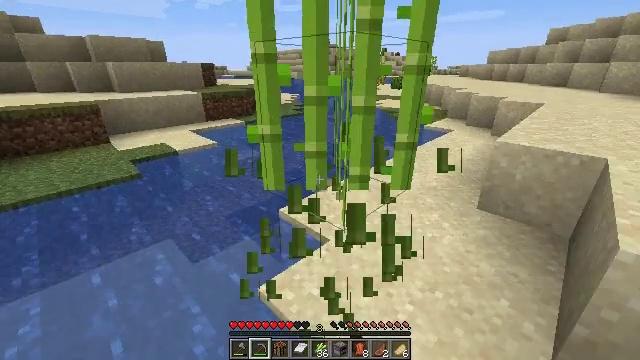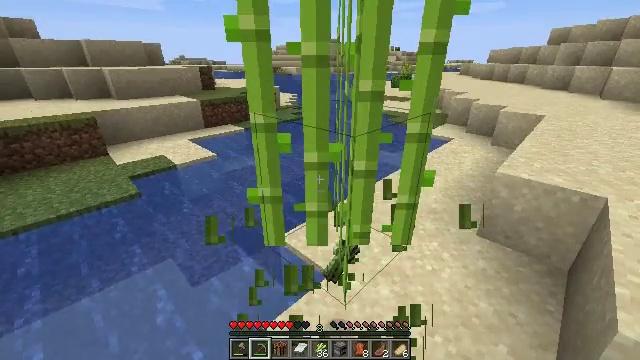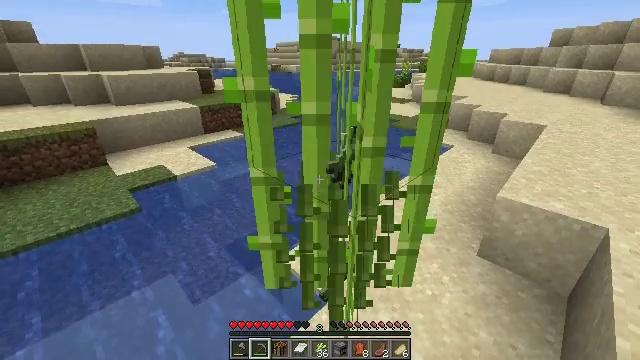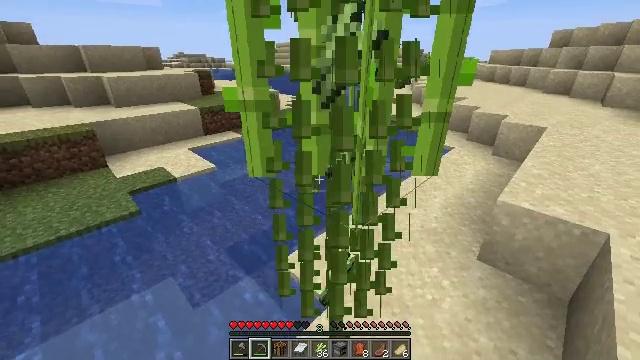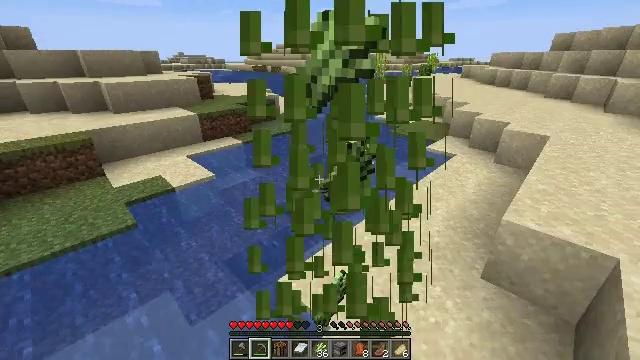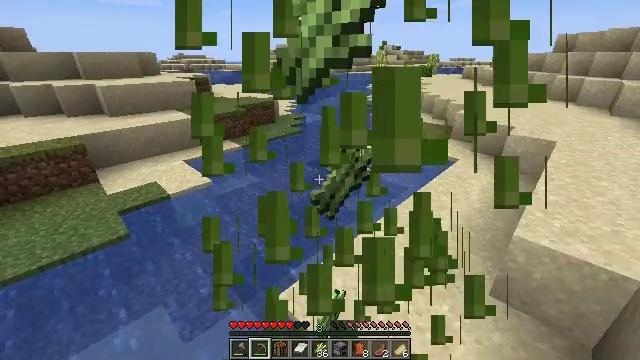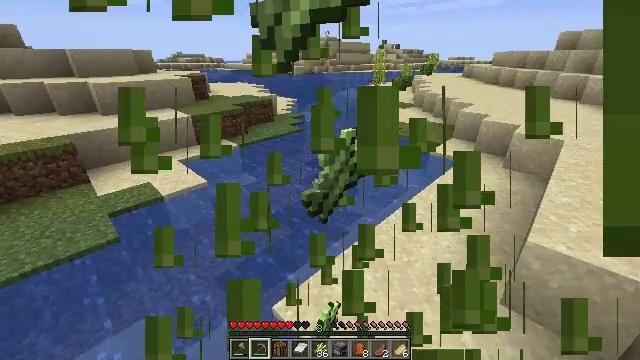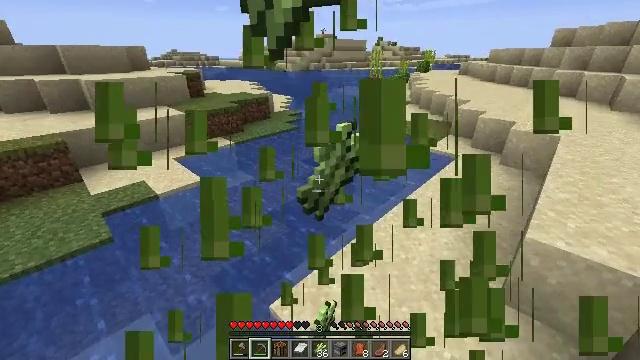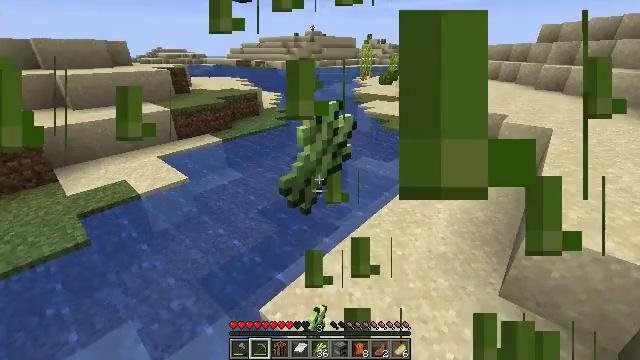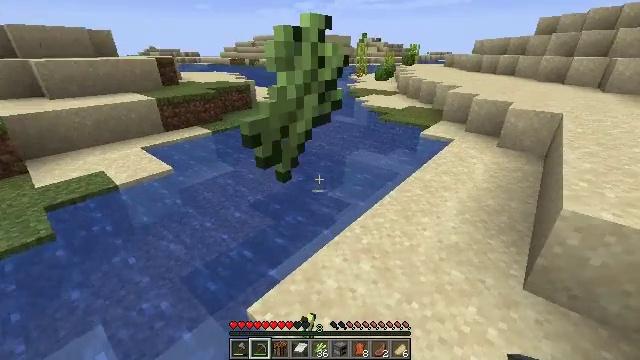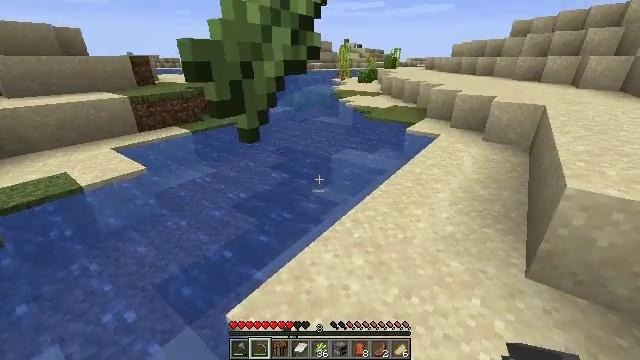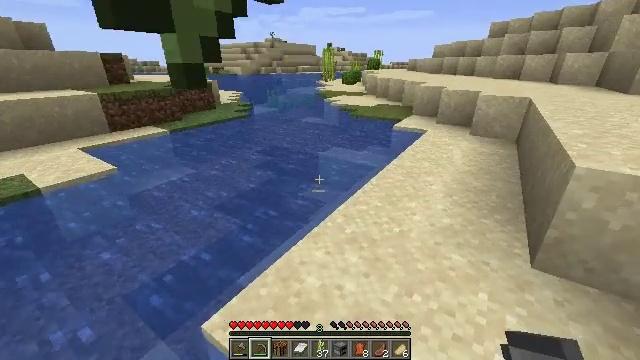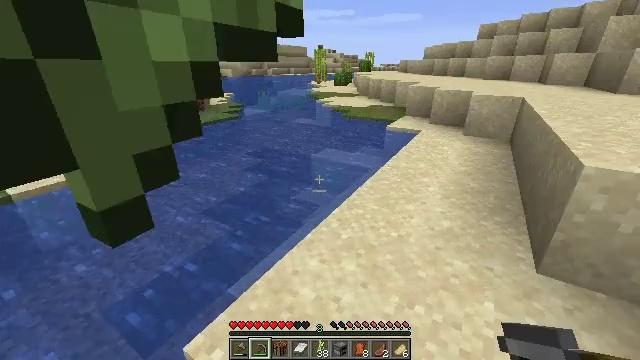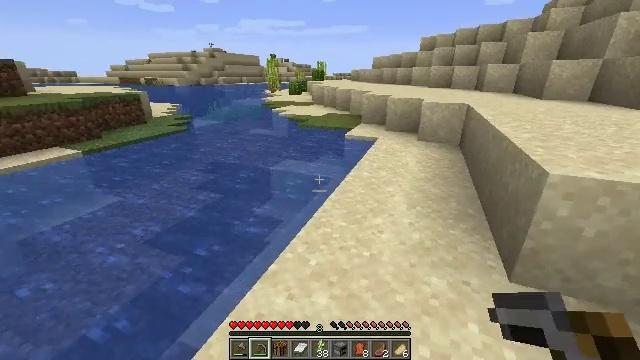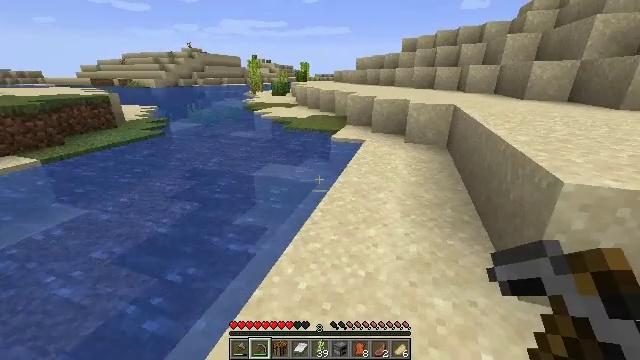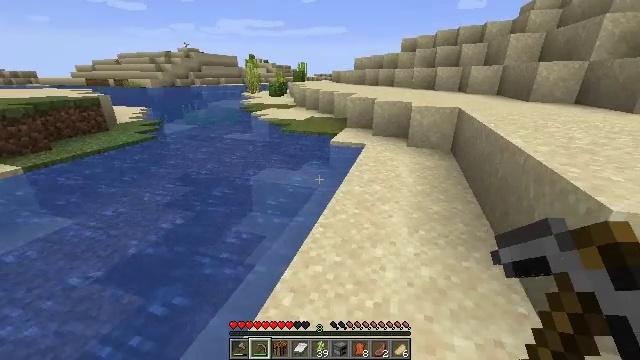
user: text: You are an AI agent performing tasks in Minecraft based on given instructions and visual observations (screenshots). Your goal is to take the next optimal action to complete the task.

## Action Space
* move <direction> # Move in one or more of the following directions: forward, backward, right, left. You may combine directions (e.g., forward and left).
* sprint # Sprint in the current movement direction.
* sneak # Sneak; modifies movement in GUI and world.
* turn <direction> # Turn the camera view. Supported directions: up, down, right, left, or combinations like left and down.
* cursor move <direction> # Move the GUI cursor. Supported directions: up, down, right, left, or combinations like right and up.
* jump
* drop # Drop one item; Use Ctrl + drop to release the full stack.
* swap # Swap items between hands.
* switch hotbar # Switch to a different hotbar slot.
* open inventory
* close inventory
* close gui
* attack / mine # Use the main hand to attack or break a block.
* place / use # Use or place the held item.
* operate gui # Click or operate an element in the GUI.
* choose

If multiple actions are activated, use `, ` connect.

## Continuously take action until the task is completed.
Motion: motion action
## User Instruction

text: Break the dead bush for sticks.
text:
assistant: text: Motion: move forward, turn down, jump
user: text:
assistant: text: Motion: move forward, jump
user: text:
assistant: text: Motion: move forward, jump
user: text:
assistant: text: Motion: move forward
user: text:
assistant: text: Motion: move forward
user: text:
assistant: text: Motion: move forward
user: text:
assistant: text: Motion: move forward
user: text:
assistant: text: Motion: move forward, turn right
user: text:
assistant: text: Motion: move forward, turn right
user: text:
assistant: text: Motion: move forward, turn right and up
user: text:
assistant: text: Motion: move forward, turn right
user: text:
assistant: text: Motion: move forward, turn right
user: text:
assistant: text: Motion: move forward, turn right and up
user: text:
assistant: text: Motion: move forward, turn right
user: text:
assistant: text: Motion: move forward
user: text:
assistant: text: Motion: move forward
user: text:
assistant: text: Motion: move forward
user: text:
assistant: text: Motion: move forward
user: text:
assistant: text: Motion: move forward
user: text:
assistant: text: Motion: move forward, turn right
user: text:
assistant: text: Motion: move forward, turn right, jump
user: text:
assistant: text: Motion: move forward, turn right, jump
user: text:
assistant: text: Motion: move forward, turn right, jump
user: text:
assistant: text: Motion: move forward, turn right, jump
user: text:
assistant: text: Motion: move forward, turn right, jump
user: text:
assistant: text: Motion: move forward, turn right, jump
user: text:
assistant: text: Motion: move forward, turn right, jump
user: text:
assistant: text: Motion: move forward, turn right, jump
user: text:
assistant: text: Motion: move forward, sprint, turn right, jump
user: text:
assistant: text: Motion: move forward, sprint, turn right, jump